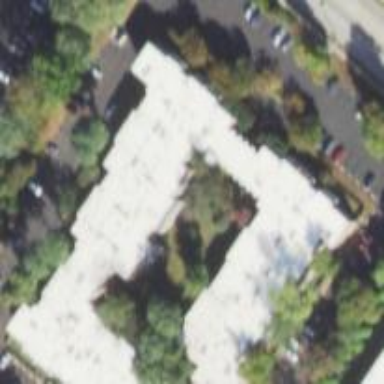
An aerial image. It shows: Building.